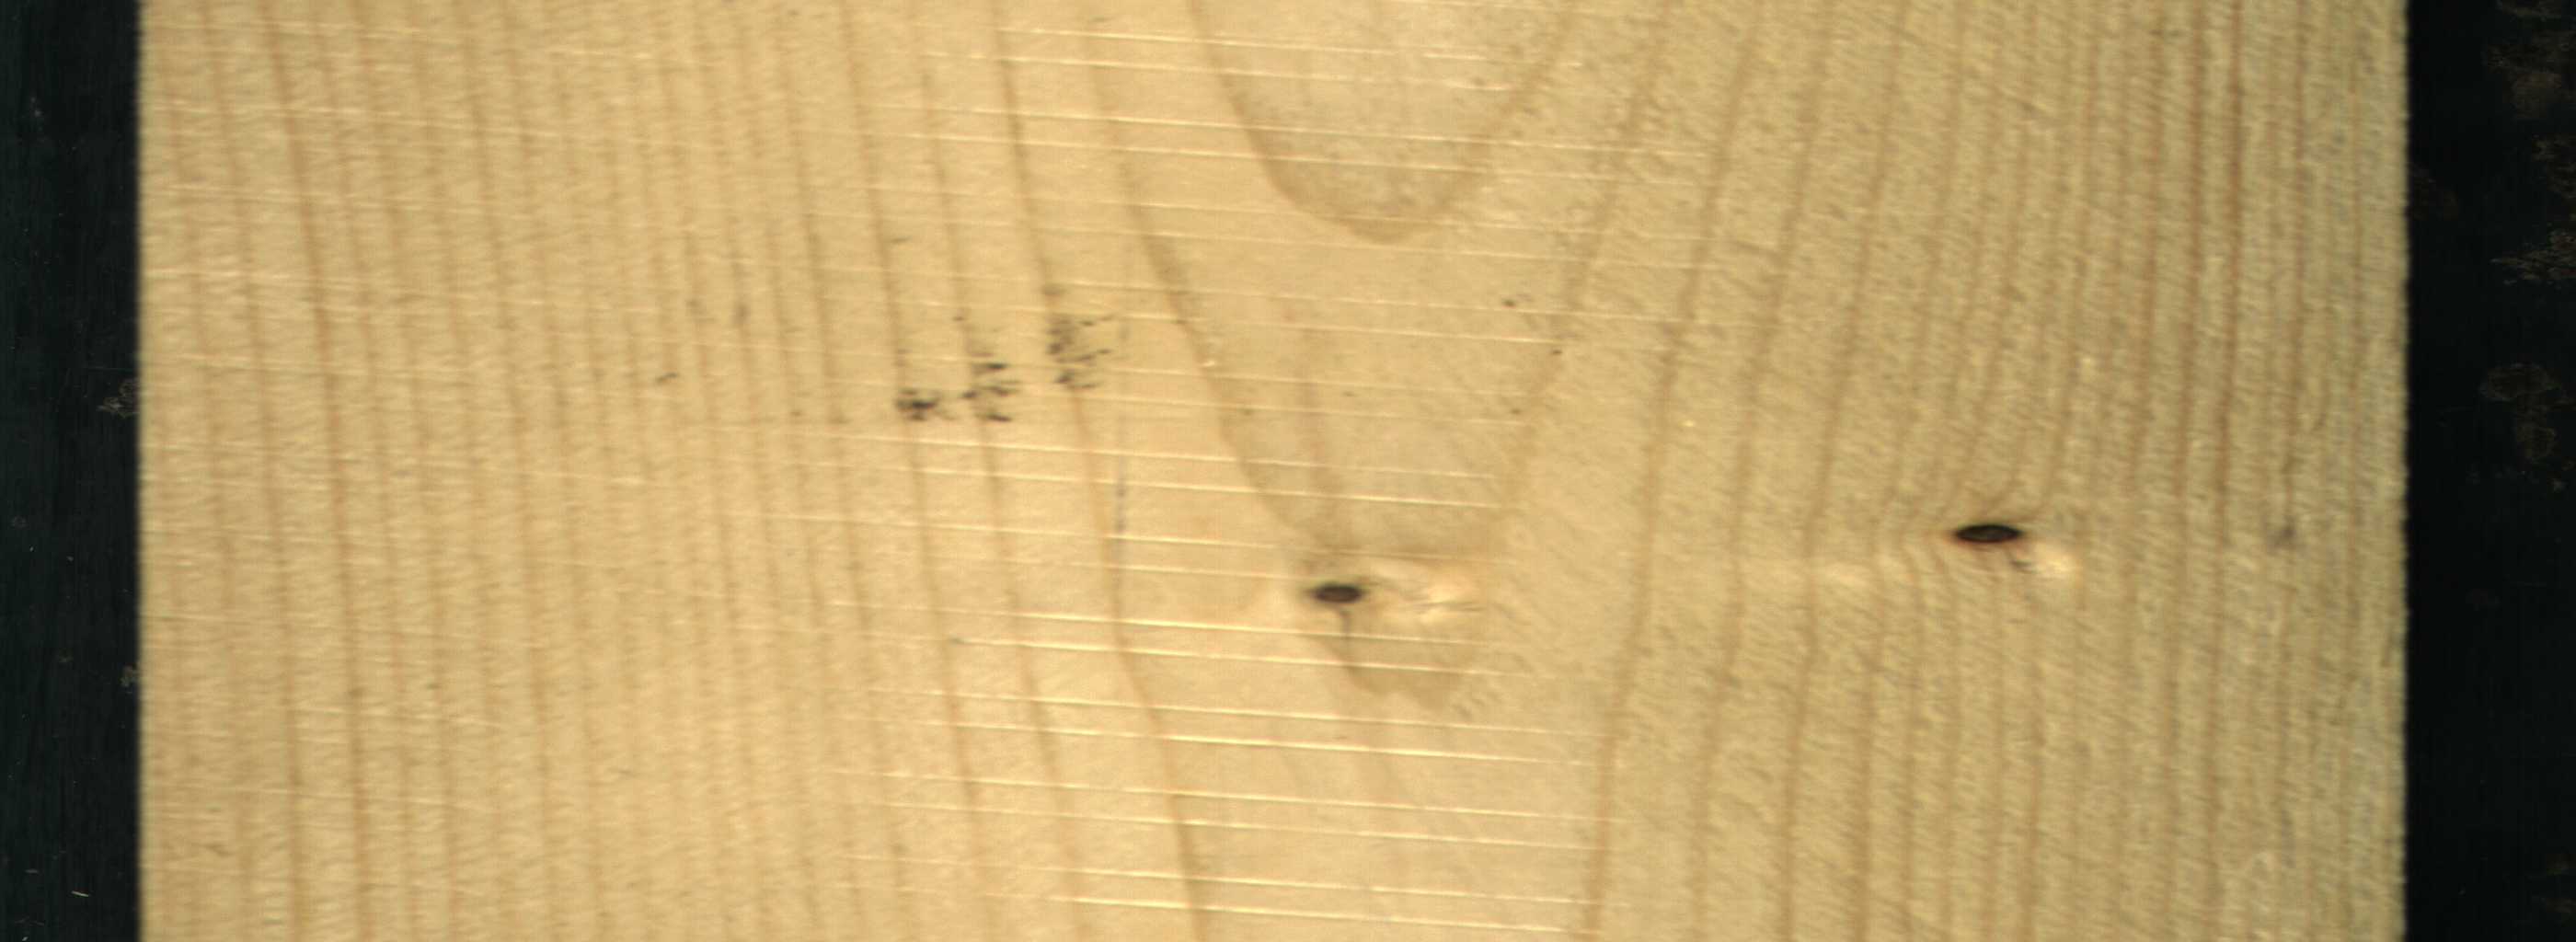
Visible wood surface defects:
Dead_Knot
Dead_Knot